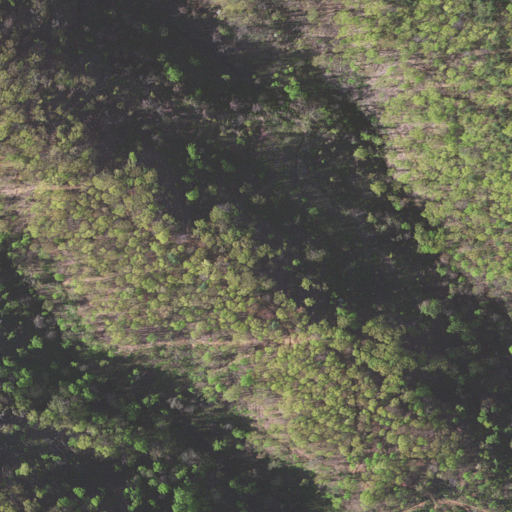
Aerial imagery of ridge(s) in Virginia named Pine Spur containing deciduous forest, mixed forest, and grassland